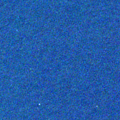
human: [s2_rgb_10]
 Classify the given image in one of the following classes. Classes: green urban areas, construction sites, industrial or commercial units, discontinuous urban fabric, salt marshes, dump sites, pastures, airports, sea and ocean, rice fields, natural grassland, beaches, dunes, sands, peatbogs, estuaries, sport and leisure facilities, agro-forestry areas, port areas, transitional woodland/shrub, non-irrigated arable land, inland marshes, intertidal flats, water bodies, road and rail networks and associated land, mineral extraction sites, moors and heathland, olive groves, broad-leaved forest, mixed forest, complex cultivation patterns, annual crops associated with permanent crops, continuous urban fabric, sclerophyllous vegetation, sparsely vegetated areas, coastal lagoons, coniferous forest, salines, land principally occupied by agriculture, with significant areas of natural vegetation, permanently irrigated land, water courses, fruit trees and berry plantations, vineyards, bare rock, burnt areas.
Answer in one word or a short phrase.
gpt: sea and ocean